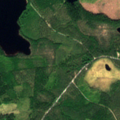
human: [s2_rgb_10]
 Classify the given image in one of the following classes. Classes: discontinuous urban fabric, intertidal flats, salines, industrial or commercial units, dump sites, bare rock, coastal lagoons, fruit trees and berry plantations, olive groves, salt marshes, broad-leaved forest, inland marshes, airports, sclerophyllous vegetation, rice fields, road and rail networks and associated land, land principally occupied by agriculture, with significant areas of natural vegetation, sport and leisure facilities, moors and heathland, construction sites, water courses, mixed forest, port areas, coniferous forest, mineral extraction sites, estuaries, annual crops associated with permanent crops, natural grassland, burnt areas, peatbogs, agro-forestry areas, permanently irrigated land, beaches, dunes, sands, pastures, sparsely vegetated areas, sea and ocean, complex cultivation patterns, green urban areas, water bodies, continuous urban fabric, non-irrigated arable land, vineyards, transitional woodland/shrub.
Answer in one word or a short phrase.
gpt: coniferous forest, mixed forest, transitional woodland/shrub, water bodies